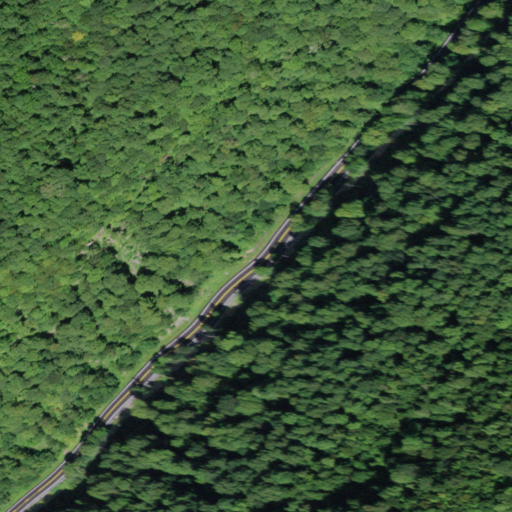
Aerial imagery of gap in New York named Deep Notch containing deciduous forest, mixed forest, open development, evergreen forest, and low intensity development